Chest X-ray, PA view. Patient: 34 years old, sex M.
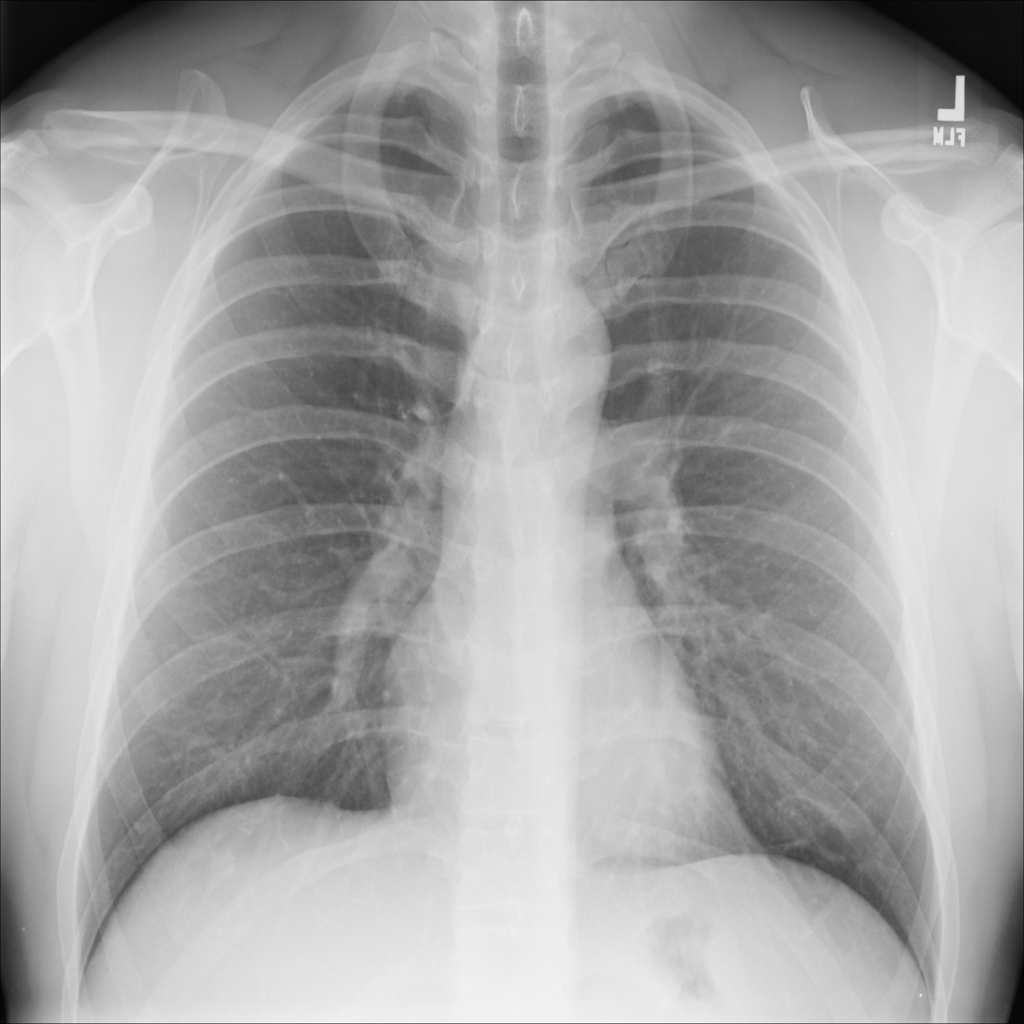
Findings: No Finding